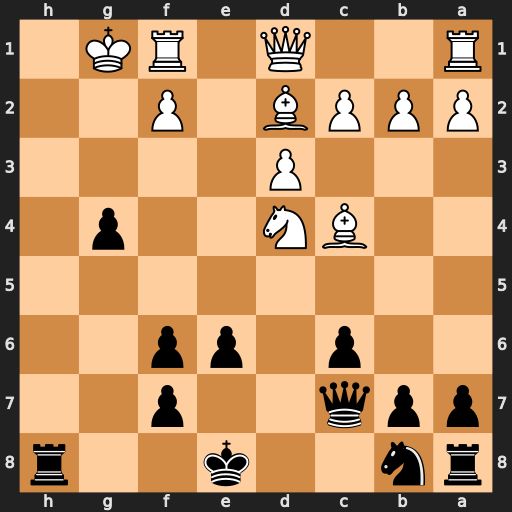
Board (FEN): rn2k2r/ppq2p2/2p1pp2/8/2BN2p1/3P4/PPPB1P2/R2Q1RK1
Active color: b
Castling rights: kq
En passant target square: -
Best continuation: Qh2#